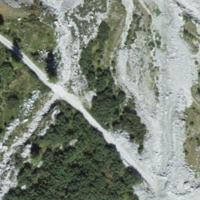
EUNIS habitat code: 31
Species observed at this site:
Tussilago farfara
Alnus alnobetula